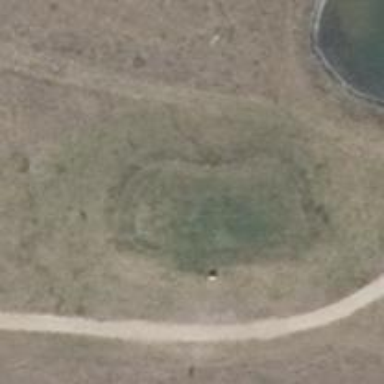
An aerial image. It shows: Golf tee.